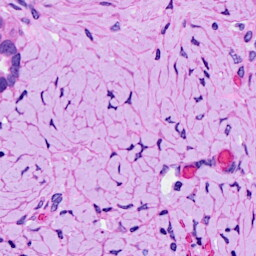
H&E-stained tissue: Ovarian